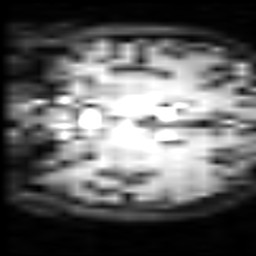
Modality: inplaneT2
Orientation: coronal